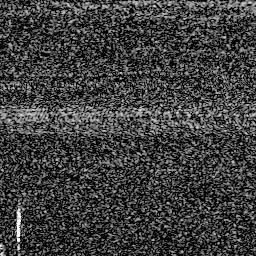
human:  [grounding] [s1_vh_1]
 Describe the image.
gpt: In the satellite image, there is  <ref>1 medium ship </ref> <box>[[3, 80, 10, 94, 0]]</box> located at bottom left.